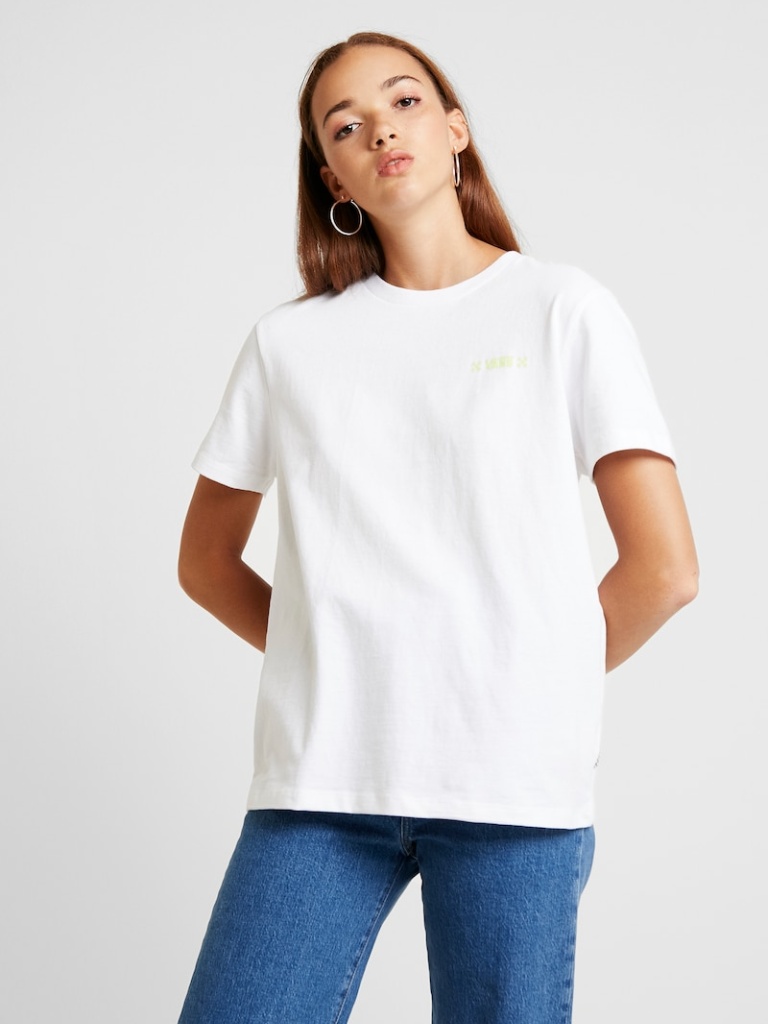
cotton relaxed short sleeve hip length Untucked crew t-shirt